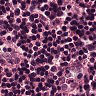
Metastatic tissue present: no